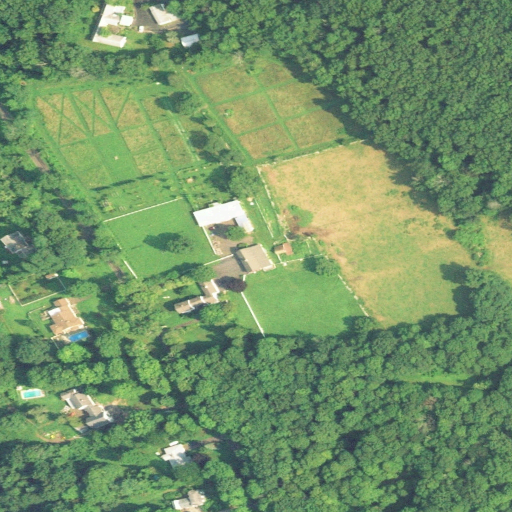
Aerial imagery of mountain in Connecticut named Penfield Hill containing deciduous forest, pasture, open development, mixed forest, low intensity development, and medium intensity development